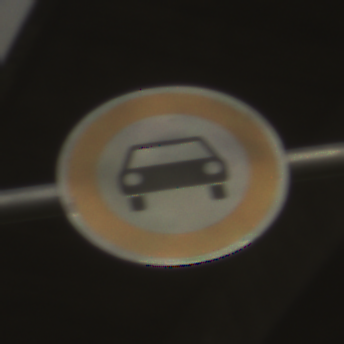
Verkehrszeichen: VerbotKraftwagen
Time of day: SunriseSunset
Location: Outdoor (Suburban)
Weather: PartlyCloudy
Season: NotSpecified
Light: Natural